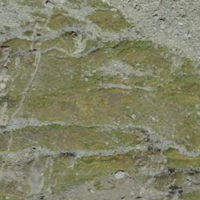
EUNIS habitat code: 48
Species observed at this site:
Aquila chrysaetos